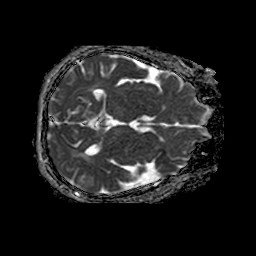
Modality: ADC
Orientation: axial
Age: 75
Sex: male
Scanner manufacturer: philips
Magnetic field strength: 1.5 T
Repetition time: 3.947 s
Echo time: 0.1082 s